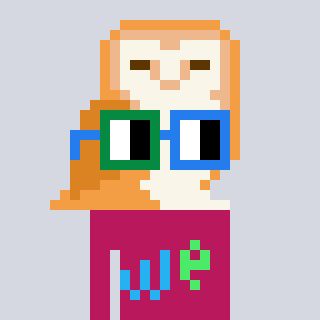
a pixel art character with square green and blue glasses, a owl-shaped head and a darkpink-colored body on a cool background